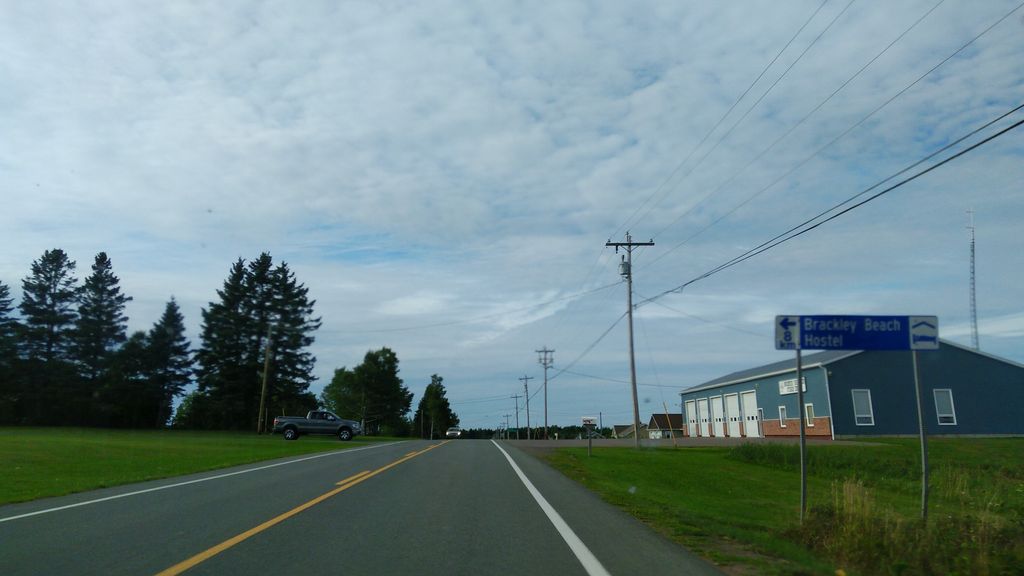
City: charlottetown